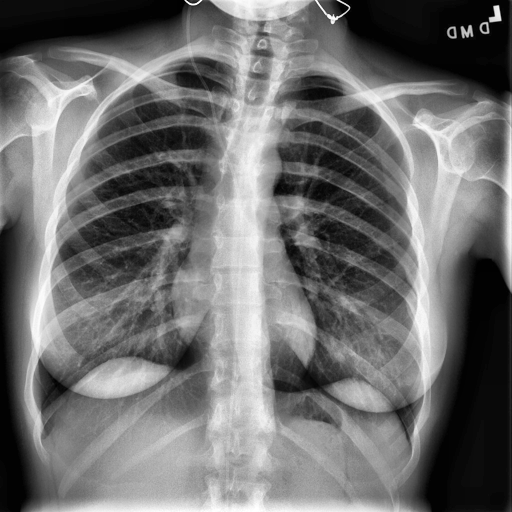
Finding: NORMAL